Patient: sex F, age 73
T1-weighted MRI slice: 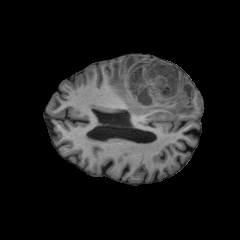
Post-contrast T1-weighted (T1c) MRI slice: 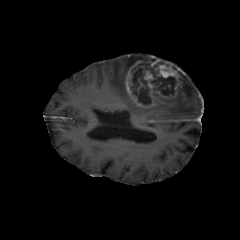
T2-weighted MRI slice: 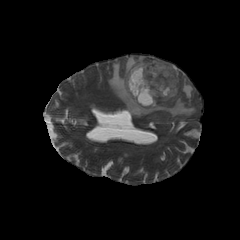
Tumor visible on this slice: yes
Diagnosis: Glioblastoma, IDH-wildtype
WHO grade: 4